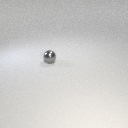
small gray metal sphere